Question: I am experiencing some troubles with the Vaadin integration into a Grails project in Eclipse.
I am using the Eclipse (version 4.4 Luna) provided by Spring Tool Suite (version 3.6.3) and Grails (version 2.4.4).
I create a Grails project:
-
I am reading the Vaadin Cookbook book, the author says that in order to use Vaadin in a Grails project, the Vaadin plugin for Grails must be installed. The author says that one should:
- 'grails> install-plugin vaadin'
However, this is deprecated as of Grails 2.4.3, and the plugin must be added to the BuildConfig.groovy file like this (basing on this tutorial of one of the co-authors of the book -> <URL>:
'''
// BuildConfig.groovy
// ...
grails.project.dependency.resolution = {
//...
plugins {
//...
compile ":vaadin:7.3.9"
//...
}
}
'''
But then, what should I do? In the book they say that the 'grails-app/vaadin' folder must be marked as the source folder ('Build Path -> Use as source folder'), but there's no such folder in my Grails project.
Also, from the tutorial with InlliJIDEA linked above, the author says:

Now I have tried to edit the UrlMappings.groovy file in order to remove all the mappings:
'''
class UrlMappings {
static mappings = {
}
}
'''
And then when I run the 'run-app' command I get the following exception:
'''
|Running Grails application
objc[42370]: Class JavaLaunchHelper is implemented in both /Library/Java/JavaVirtualMachines/jdk1.8.0_25.jdk/Contents/Home/bin/java and /Library/Java/JavaVirtualMachines/jdk1.8.0_25.jdk/Contents/Home/jre/lib/libinstrument.dylib. One of the two will be used. Which one is undefined.
| Error 2015-01-30 11:33:56,213 [localhost-startStop-1] ERROR context.GrailsContextLoaderListener - Error initializing the application: Error creating bean with name 'transactionManagerPostProcessor': Initialization of bean failed; nested exception is org.springframework.beans.factory.BeanCreationException: Error creating bean with name 'transactionManager': Cannot resolve reference to bean 'sessionFactory' while setting bean property 'sessionFactory'; nested exception is org.springframework.beans.factory.BeanCreationException: Error creating bean with name 'sessionFactory': Invocation of init method failed; nested exception is org.hibernate.cfg.beanvalidation.IntegrationException: Error activating Bean Validation integration
Message: Error creating bean with name 'transactionManagerPostProcessor': Initialization of bean failed; nested exception is org.springframework.beans.factory.BeanCreationException: Error creating bean with name 'transactionManager': Cannot resolve reference to bean 'sessionFactory' while setting bean property 'sessionFactory'; nested exception is org.springframework.beans.factory.BeanCreationException: Error creating bean with name 'sessionFactory': Invocation of init method failed; nested exception is org.hibernate.cfg.beanvalidation.IntegrationException: Error activating Bean Validation integration
Line | Method
->> 266 | run in java.util.concurrent.FutureTask
- - - - - - - - - - - - - - - - - - - - - - - - - - - - - - - - - - - -
| 1142 | runWorker in java.util.concurrent.ThreadPoolExecutor
| 617 | run . . . in java.util.concurrent.ThreadPoolExecutor$Worker
^ 745 | run in java.lang.Thread
Caused by BeanCreationException: Error creating bean with name 'transactionManager': Cannot resolve reference to bean 'sessionFactory' while setting bean property 'sessionFactory'; nested exception is org.springframework.beans.factory.BeanCreationException: Error creating bean with name 'sessionFactory': Invocation of init method failed; nested exception is org.hibernate.cfg.beanvalidation.IntegrationException: Error activating Bean Validation integration
->> 266 | run in java.util.concurrent.FutureTask
- - - - - - - - - - - - - - - - - - - - - - - - - - - - - - - - - - - -
| 1142 | runWorker in java.util.concurrent.ThreadPoolExecutor
| 617 | run . . . in java.util.concurrent.ThreadPoolExecutor$Worker
^ 745 | run in java.lang.Thread
Caused by BeanCreationException: Error creating bean with name 'sessionFactory': Invocation of init method failed; nested exception is org.hibernate.cfg.beanvalidation.IntegrationException: Error activating Bean Validation integration
->> 266 | run in java.util.concurrent.FutureTask
- - - - - - - - - - - - - - - - - - - - - - - - - - - - - - - - - - - -
| 1142 | runWorker in java.util.concurrent.ThreadPoolExecutor
| 617 | run . . . in java.util.concurrent.ThreadPoolExecutor$Worker
^ 745 | run in java.lang.Thread
Caused by IntegrationException: Error activating Bean Validation integration
->> 266 | run in java.util.concurrent.FutureTask
- - - - - - - - - - - - - - - - - - - - - - - - - - - - - - - - - - - -
| 1142 | runWorker in java.util.concurrent.ThreadPoolExecutor
| 617 | run . . . in java.util.concurrent.ThreadPoolExecutor$Worker
^ 745 | run in java.lang.Thread
Caused by NoClassDefFoundError: javax/validation/ParameterNameProvider
->> 760 | defineClass in java.lang.ClassLoader
- - - - - - - - - - - - - - - - - - - - - - - - - - - - - - - - - - - -
| 142 | defineClass in java.security.SecureClassLoader
| 455 | defineClass in java.net.URLClassLoader
| 73 | access$100 in ''
| 367 | run . . . in java.net.URLClassLoader$1
| 361 | run in ''
| 360 | findClass in java.net.URLClassLoader
| 424 | loadClass in java.lang.ClassLoader
| 269 | configure in javax.validation.Validation$GenericBootstrapImpl
| 111 | buildDefaultValidatorFactory in javax.validation.Validation
| 266 | run . . . in java.util.concurrent.FutureTask
| 1142 | runWorker in java.util.concurrent.ThreadPoolExecutor
| 617 | run . . . in java.util.concurrent.ThreadPoolExecutor$Worker
^ 745 | run in java.lang.Thread
Caused by ClassNotFoundException: javax.validation.ParameterNameProvider
->> 372 | run in java.net.URLClassLoader$1
- - - - - - - - - - - - - - - - - - - - - - - - - - - - - - - - - - - -
| 361 | run in ''
| 360 | findClass in java.net.URLClassLoader
| 424 | loadClass in java.lang.ClassLoader
| 760 | defineClass in ''
| 142 | defineClass in java.security.SecureClassLoader
| 455 | defineClass in java.net.URLClassLoader
| 73 | access$100 in ''
| 367 | run . . . in java.net.URLClassLoader$1
| 361 | run in ''
| 360 | findClass in java.net.URLClassLoader
| 424 | loadClass in java.lang.ClassLoader
| 269 | configure in javax.validation.Validation$GenericBootstrapImpl
| 111 | buildDefaultValidatorFactory in javax.validation.Validation
| 266 | run . . . in java.util.concurrent.FutureTask
| 1142 | runWorker in java.util.concurrent.ThreadPoolExecutor
| 617 | run . . . in java.util.concurrent.ThreadPoolExecutor$Worker
^ 745 | run in java.lang.Thread
Error |
Forked Grails VM exited with error
|Server running. Browse to http://localhost:8080/vaadin-in-grails
'''
It says "Server running" at the end but it is not true, and no 'grails-app/vaadin' folder is created as needed.
I didn't find any other tutorials which cover the topic (specifically I was searching for an Eclipse version of the IntelliJIDEA tutorial I linked, but didn't find it).
So, as I know that the book I am reading covers an older version of Grails where plugins are installed via the 'install-plugin' deprecated command and I can't use it and as I have tried to use the 'compile ":vaadin:7.3.9"' directive without success, I am asking someone of SO here.
How can I resolve this issue and start programming with Grails/Vaadin?
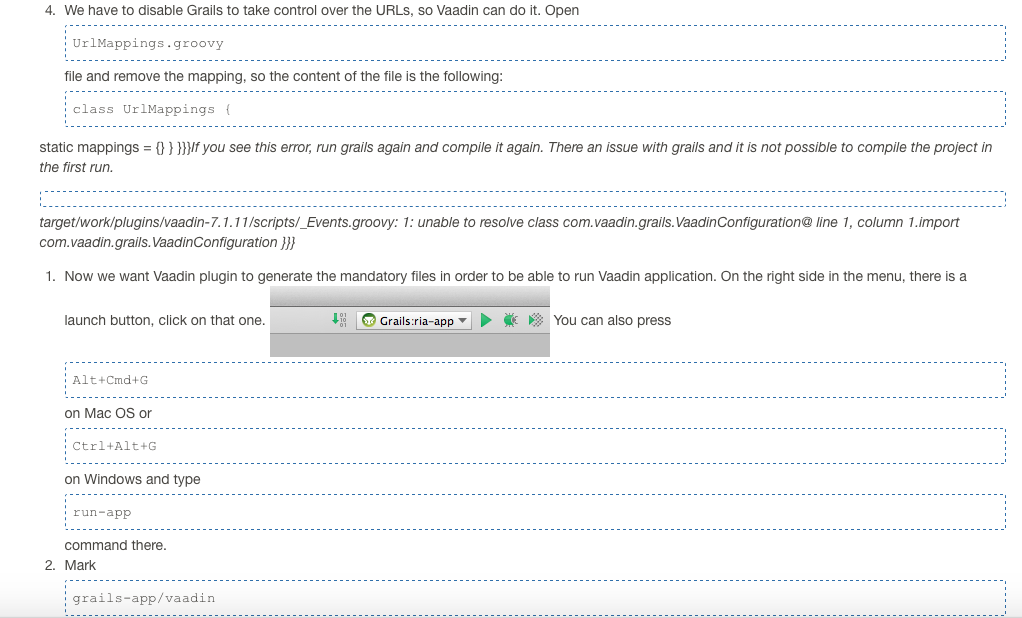
Answer: Don't use the install-plugin method.
Place this in the plugins section in BuildConfig.groovy:
'''
compile ":vaadin:7.4.1"
'''
From what I understand from the plugin author, the newer versions of the Vaadin/Grails plugin no longer create the grails-app/vaadin directory. Instead, you're now expected to place your vaadin code in the typical src/groovy or src/java folders.